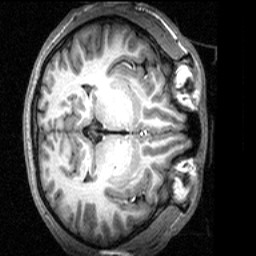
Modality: T1w
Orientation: axial
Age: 20
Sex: male